Question: Please check the below screenshot for data classification.

Just wondering is there any easy way to calculate NORMDIST, SQRT & PRODUCT using SQL commands just as like as I did below to calculate the AVG & VAR.
'SELECT state, AVG([v2t] * 1.0) FROM portability WHERE state = 'Queensland' GROUP BY state'
'SELECT state, STDEV([v2t] * 1.0) FROM portability WHERE state = 'Queensland' GROUP BY state'
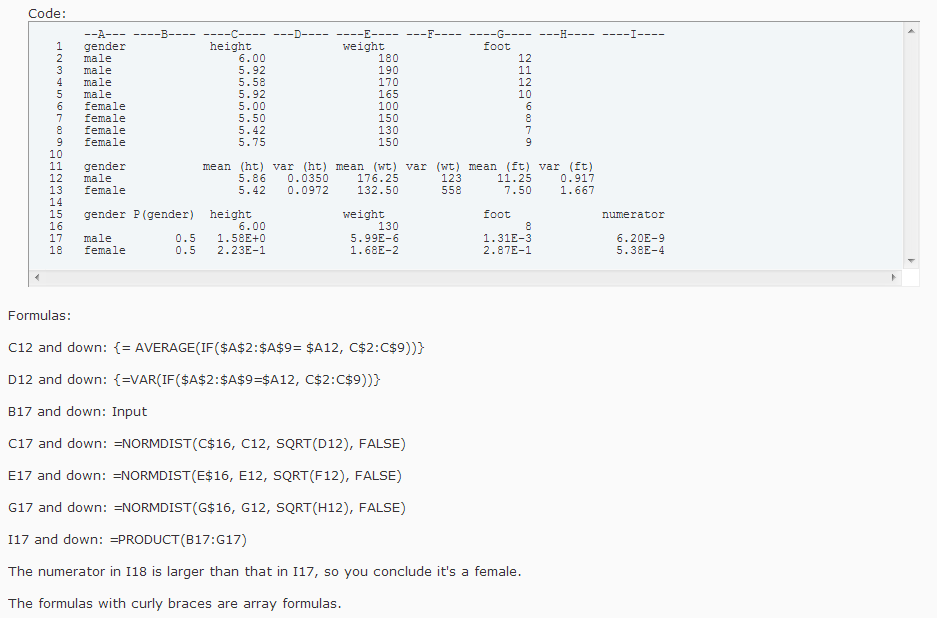
Answer: Assuming Oracle:
In Oracle/PLSQL, the sqrt function:
sqrt( n )
For Example
sqrt(9) would return 3
sqrt(37) would return 6.08276253029822
sqrt(5.617) would return 2.37002109695251
For NormDist, try CUM_DIST. The aggregate functions are documented in
<URL>
I do not believe Oracle has a function for product.